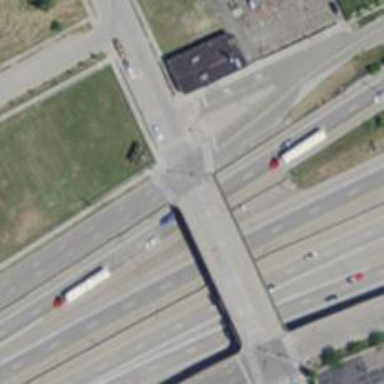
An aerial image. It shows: Tertiary road passing over bridge.